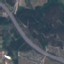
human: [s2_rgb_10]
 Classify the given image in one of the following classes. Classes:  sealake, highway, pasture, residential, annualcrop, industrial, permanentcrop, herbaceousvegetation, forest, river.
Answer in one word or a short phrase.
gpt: Highway